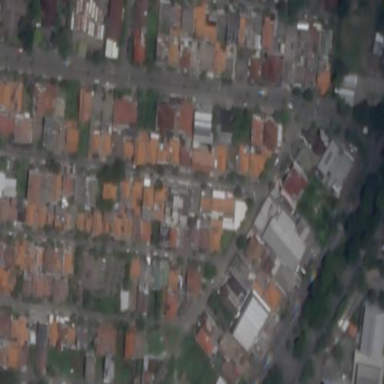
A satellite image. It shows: Residential area.